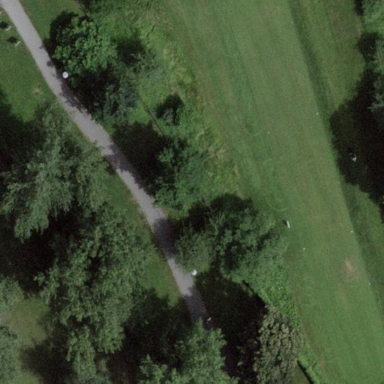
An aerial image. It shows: Golf tee.